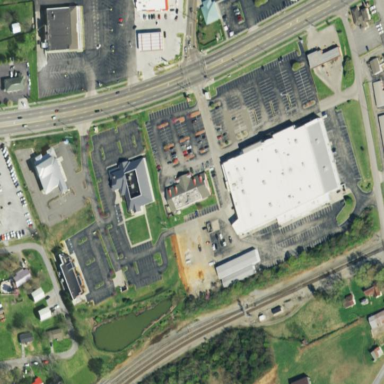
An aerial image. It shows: Retail area.